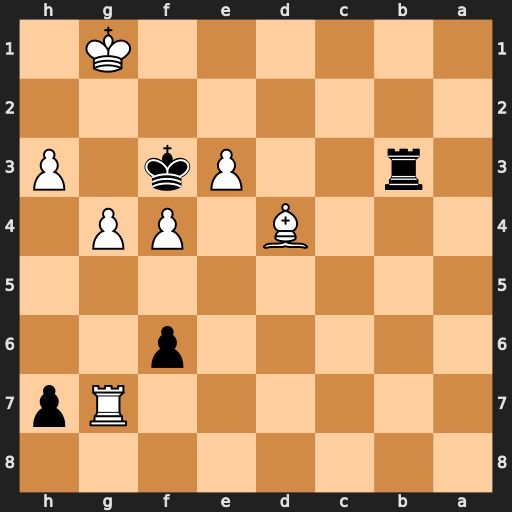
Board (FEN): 8/6Rp/5p2/8/3B1PP1/1r2Pk1P/8/6K1
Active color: b
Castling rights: -
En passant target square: -
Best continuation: Rd3 Bc3 Rxc3